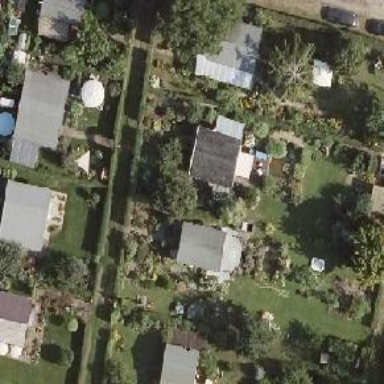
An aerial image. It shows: Plot in the allotments.